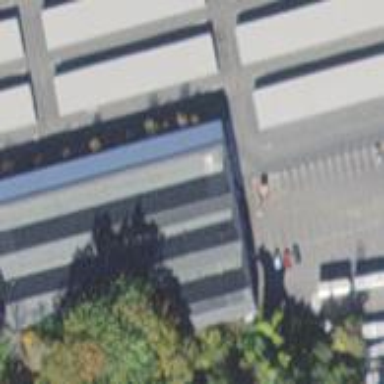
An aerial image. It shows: Building.